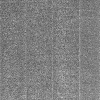
Atmospheric dust classification: dusty